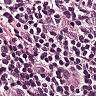
Metastatic tissue present: yes